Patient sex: M
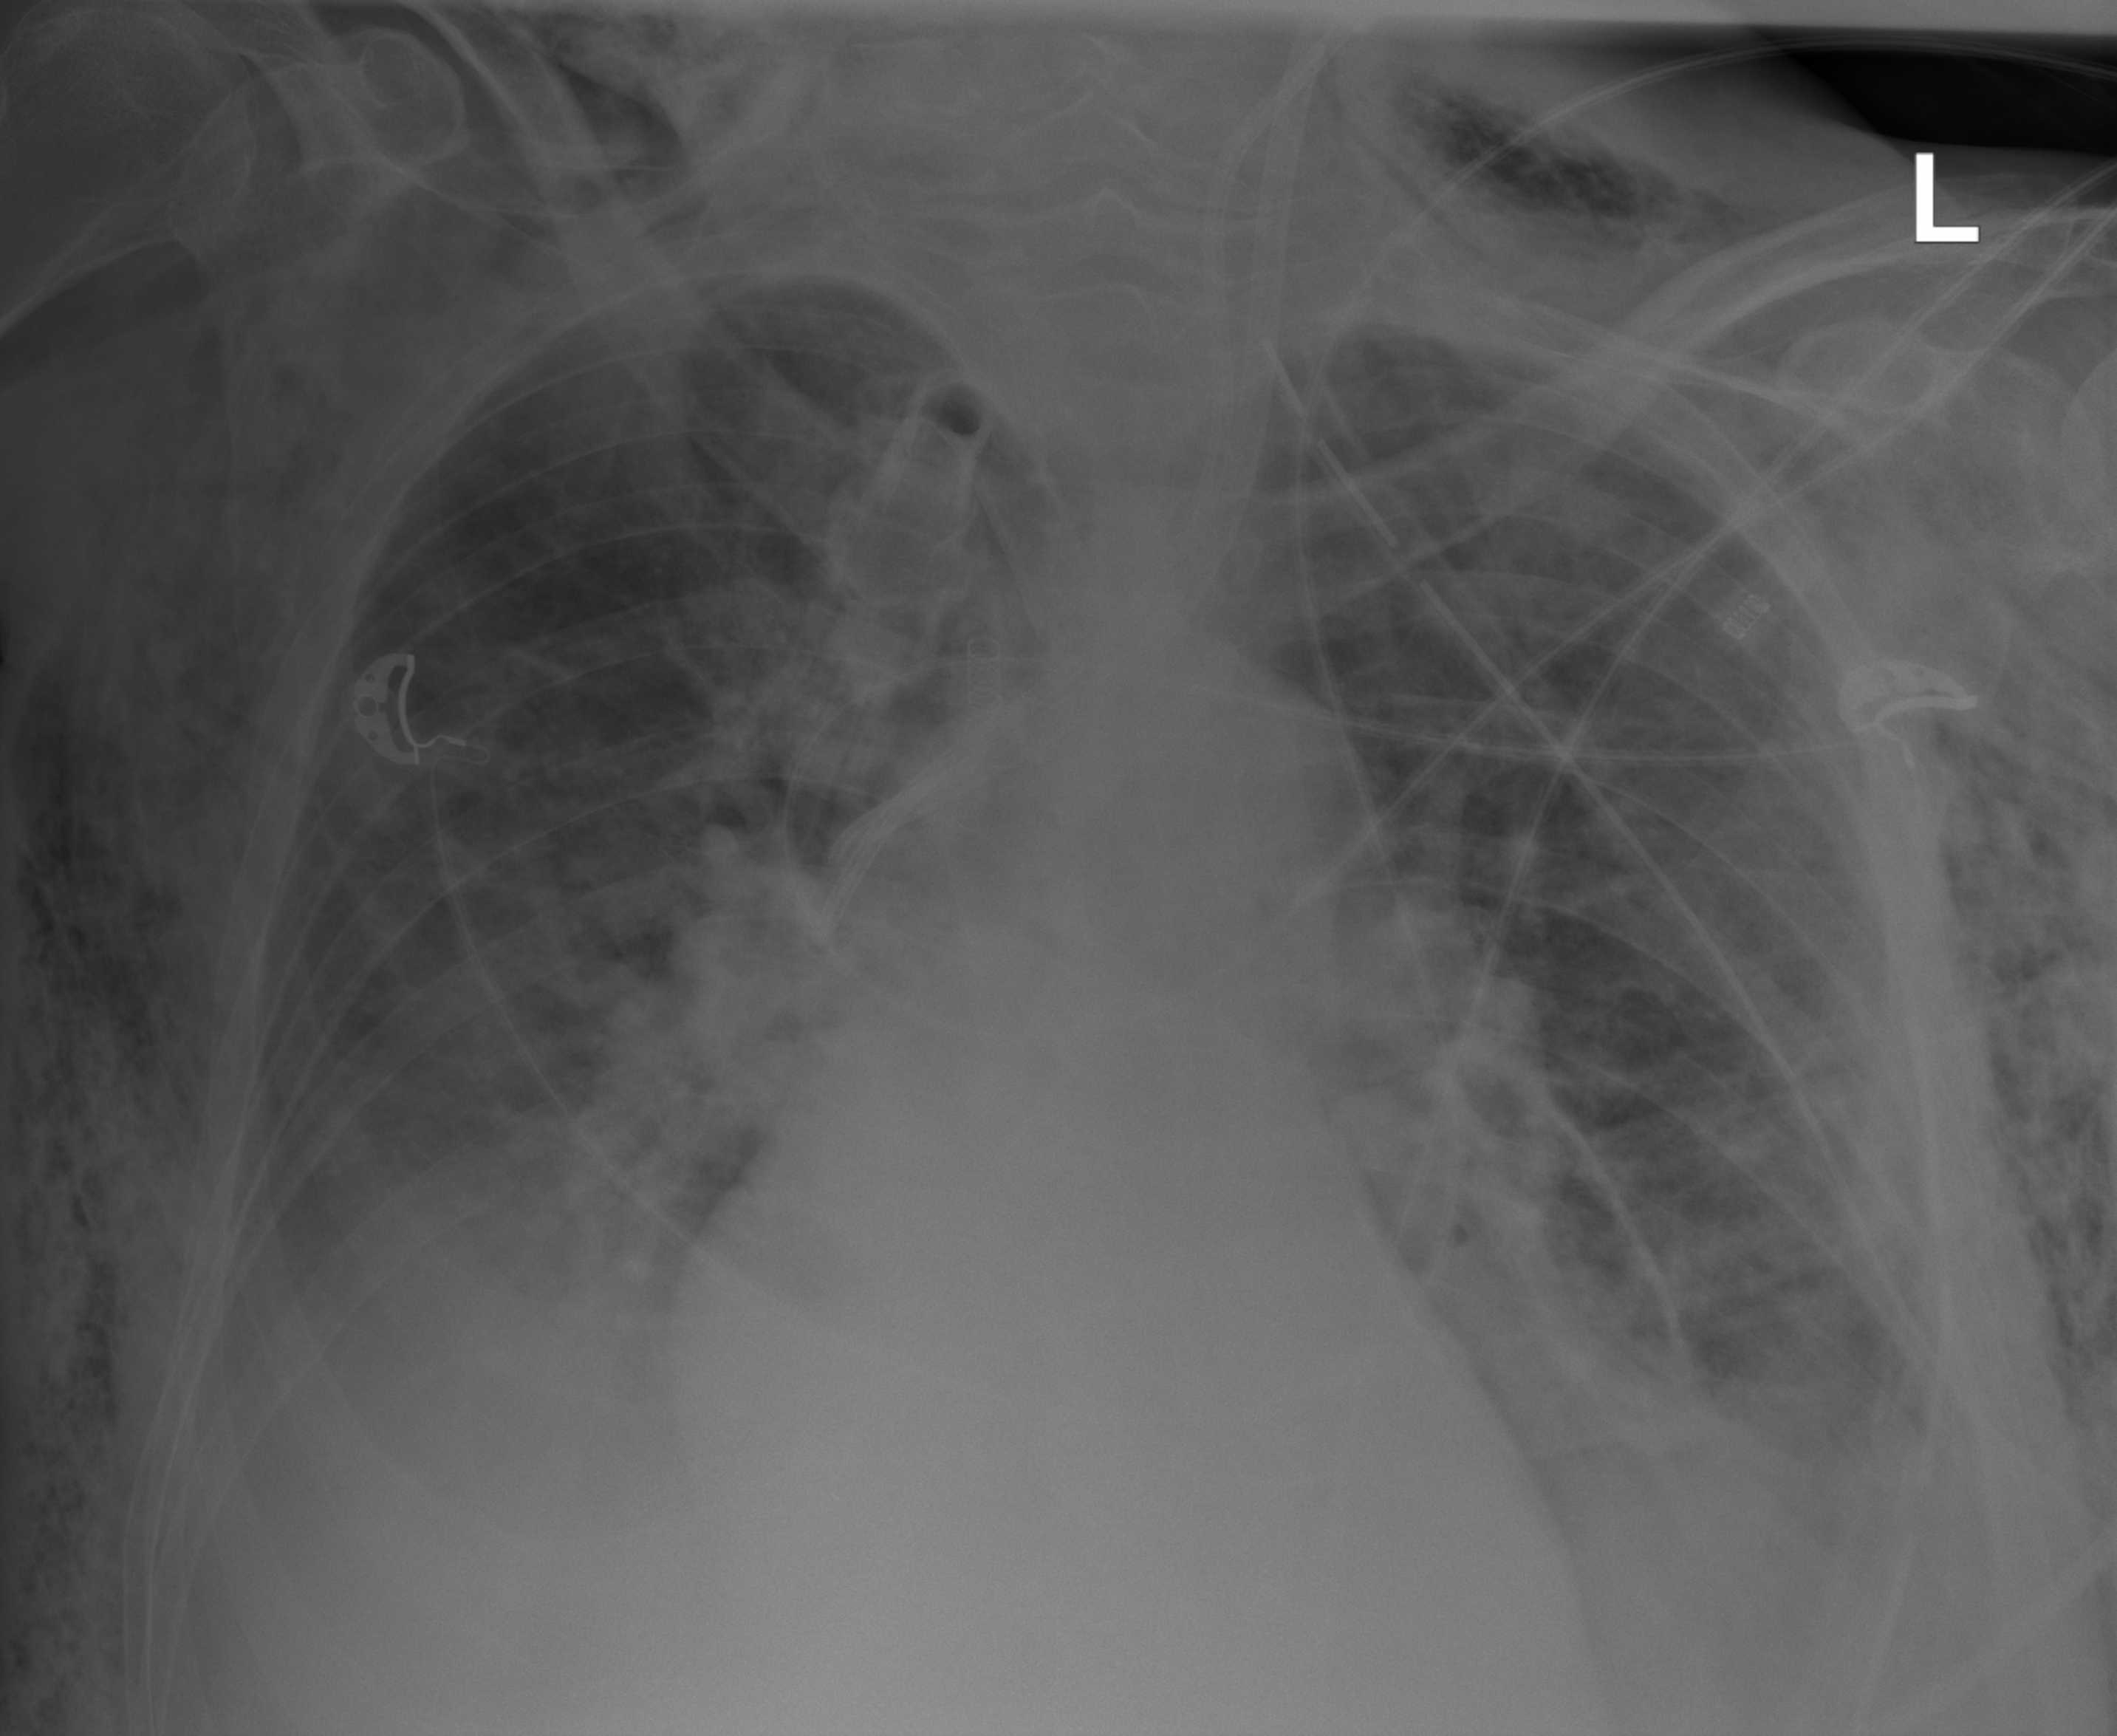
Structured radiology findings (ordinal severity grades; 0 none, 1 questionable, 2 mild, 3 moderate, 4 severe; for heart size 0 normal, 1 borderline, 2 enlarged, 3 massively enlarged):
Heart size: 0
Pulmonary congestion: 2
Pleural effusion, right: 3
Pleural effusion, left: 2
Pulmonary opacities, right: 2
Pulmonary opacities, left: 2
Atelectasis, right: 2
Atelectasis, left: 2